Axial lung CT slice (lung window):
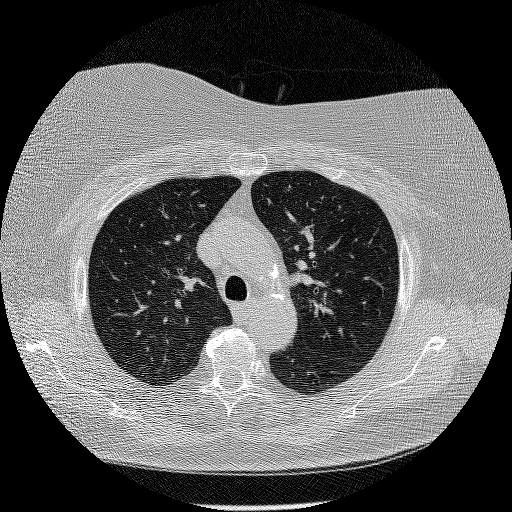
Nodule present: no